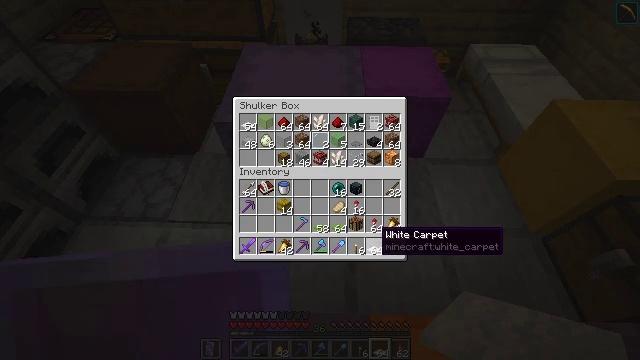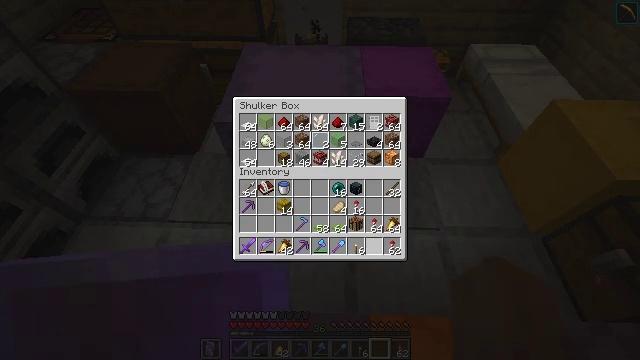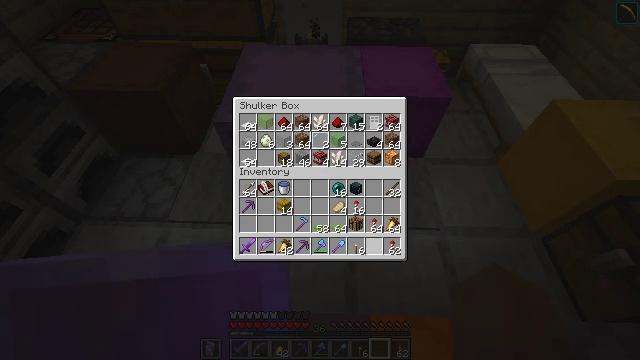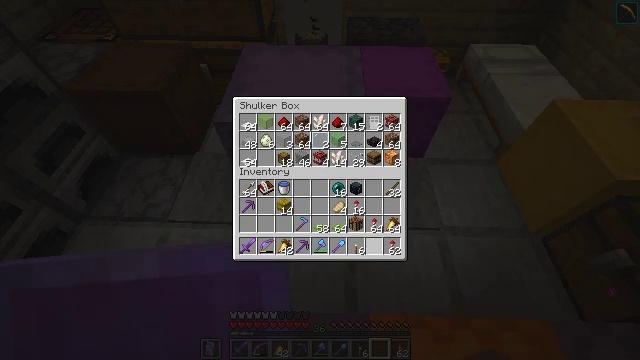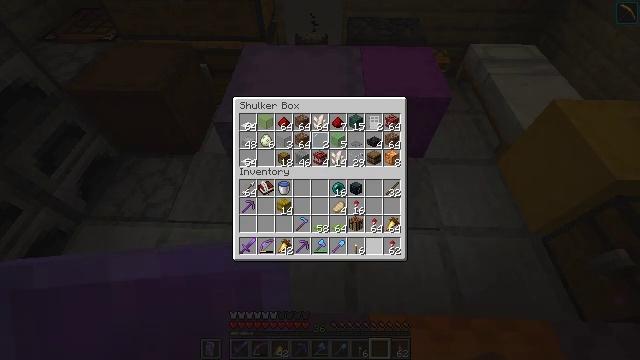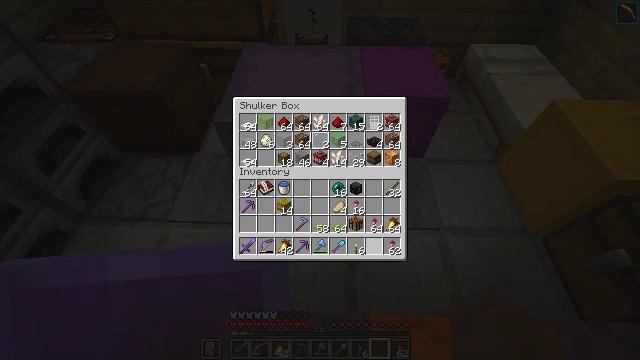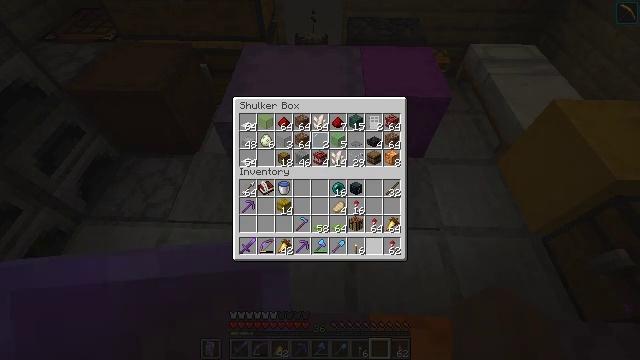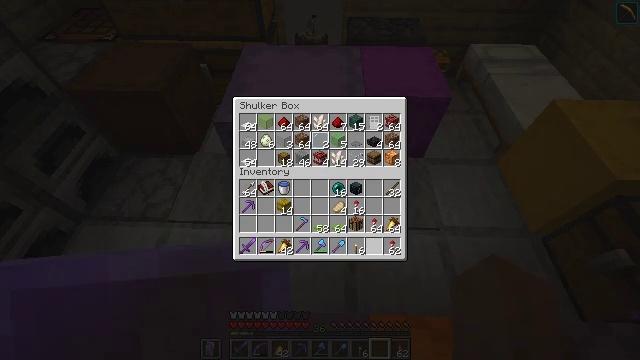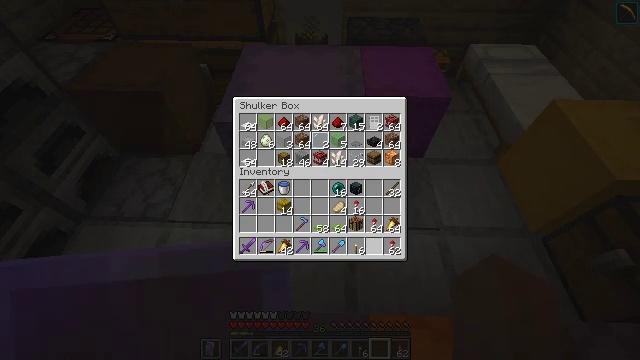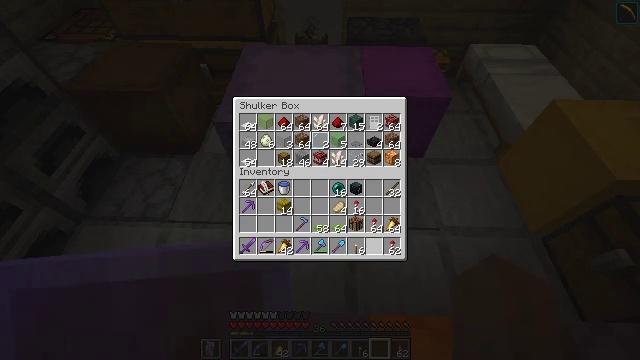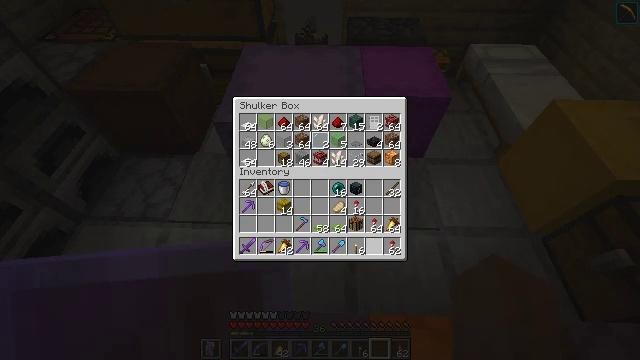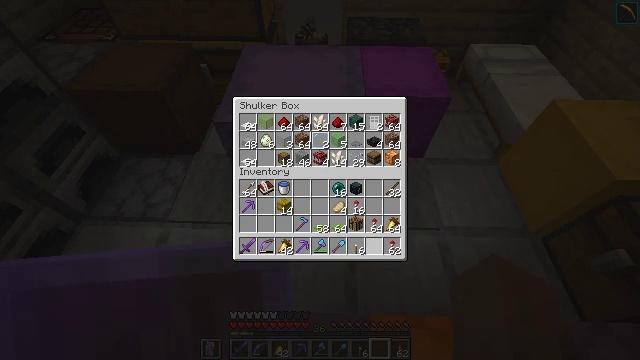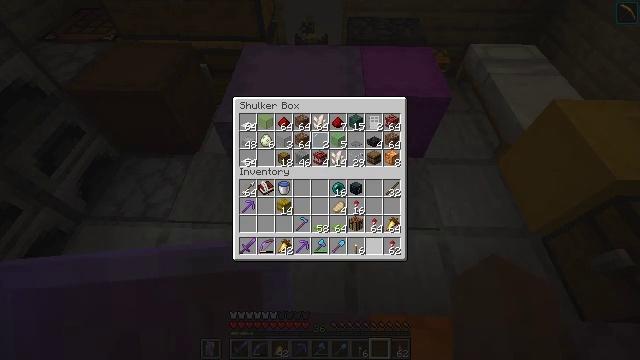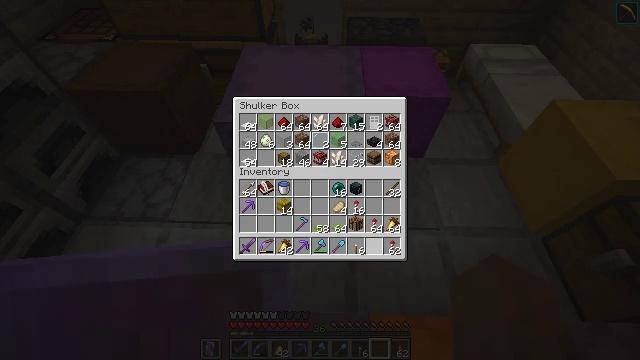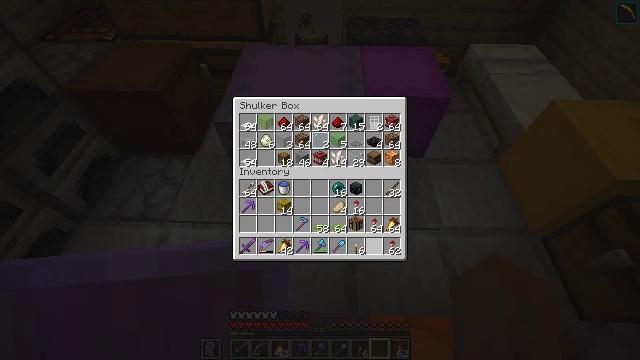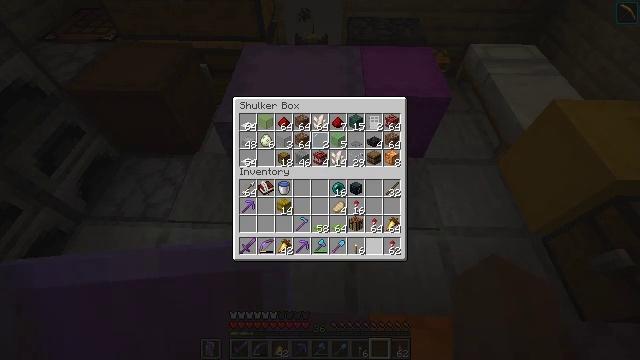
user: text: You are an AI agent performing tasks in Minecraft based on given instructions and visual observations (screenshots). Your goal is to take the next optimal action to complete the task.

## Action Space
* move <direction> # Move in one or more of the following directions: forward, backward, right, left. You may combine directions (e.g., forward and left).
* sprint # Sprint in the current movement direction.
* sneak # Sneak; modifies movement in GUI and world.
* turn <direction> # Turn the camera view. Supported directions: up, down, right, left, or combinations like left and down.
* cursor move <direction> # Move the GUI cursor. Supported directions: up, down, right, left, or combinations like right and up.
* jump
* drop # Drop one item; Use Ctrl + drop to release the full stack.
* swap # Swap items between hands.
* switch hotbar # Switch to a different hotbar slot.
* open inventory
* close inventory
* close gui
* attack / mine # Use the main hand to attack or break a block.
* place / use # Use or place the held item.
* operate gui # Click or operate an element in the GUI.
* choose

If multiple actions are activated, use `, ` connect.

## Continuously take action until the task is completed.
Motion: motion action
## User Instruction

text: Attack the shulker box to pick it up.
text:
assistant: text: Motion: sneak, operate gui
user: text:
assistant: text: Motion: sneak, operate gui
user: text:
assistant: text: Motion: sneak, operate gui
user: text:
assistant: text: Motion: sneak
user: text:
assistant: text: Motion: sneak
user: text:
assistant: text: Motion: sneak
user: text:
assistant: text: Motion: sneak
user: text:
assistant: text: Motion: sneak
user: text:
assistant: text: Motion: sneak
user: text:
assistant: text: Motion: sneak
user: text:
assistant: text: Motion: sneak
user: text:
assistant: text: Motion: sneak
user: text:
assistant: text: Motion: sneak
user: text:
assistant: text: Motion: sneak
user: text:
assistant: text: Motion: sneak
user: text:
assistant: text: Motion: sneak
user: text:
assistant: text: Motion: sneak
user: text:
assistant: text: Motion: sneak
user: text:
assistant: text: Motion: sneak
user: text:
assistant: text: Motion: sneak
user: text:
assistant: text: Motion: sneak
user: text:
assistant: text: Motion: sneak
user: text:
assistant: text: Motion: sneak
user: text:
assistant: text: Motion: sneak
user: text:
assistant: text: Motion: sneak, cursor move left and up
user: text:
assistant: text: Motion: sneak, cursor move left
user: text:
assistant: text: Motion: sneak
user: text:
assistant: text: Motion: sneak
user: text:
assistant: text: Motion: sneak
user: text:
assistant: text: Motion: sneak